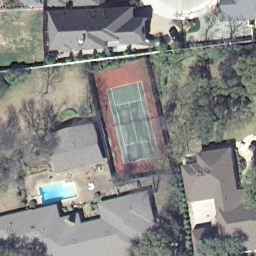
Label: tennis court